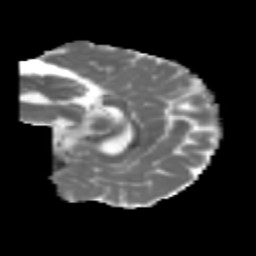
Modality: MD
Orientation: sagittal
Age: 7
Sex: male
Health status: healthy